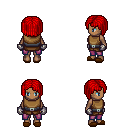
a pixel art fantasy rpg character, female body template, human, dark skin, leather chest armor, magenta pants, red pageboy hairstyle, metal gloves, brown slippers, four views (front, back, left, right), 2x2 character sprite sheet, small pixel art, hard edges, no anti-aliasing